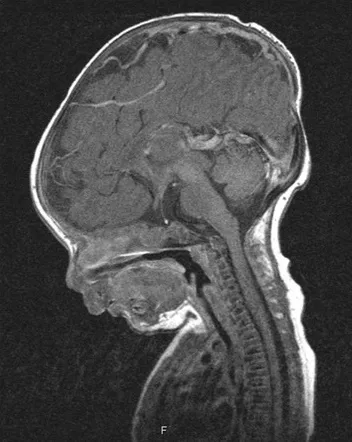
T1 sagittal MRI. Adenohypophysis is morphologically not definable, therefore, aplasia is suspected. The neurohypophysis presents as punctuate signal enhancement midsize of the hypophysis stem.
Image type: radiology (mri)